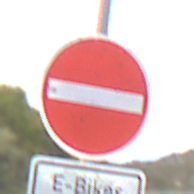
Verkehrszeichen: VerbotDerEinfahrt
Zusatzzeichen unten: BesondereFahrzeugeUndTransportgueter13
Umgebung: Outdoor, Nature
Tageszeit: Midday
Wetter: Overcast
Licht: Natural
Jahreszeit: NotSpecified
Kontrast: LowContrast